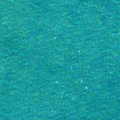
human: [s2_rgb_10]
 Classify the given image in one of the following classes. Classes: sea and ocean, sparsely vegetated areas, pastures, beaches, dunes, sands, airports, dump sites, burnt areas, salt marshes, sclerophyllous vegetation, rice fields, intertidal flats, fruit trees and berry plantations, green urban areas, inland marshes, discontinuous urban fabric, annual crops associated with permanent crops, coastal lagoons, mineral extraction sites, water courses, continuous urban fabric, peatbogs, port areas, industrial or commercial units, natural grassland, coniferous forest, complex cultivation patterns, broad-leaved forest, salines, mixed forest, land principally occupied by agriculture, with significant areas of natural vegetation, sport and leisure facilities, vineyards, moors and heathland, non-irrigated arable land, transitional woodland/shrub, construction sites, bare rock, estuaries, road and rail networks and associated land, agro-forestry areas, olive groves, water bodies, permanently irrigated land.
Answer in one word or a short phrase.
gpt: sea and ocean